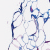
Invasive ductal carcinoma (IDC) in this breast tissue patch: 0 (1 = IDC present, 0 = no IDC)